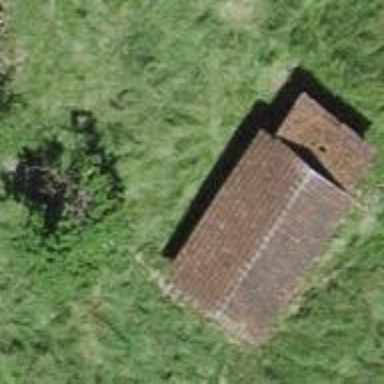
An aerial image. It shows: Barn.